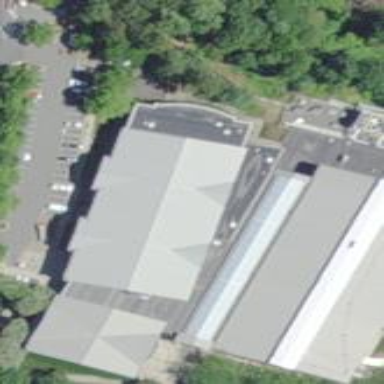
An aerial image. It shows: Sports center building.